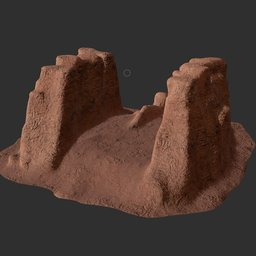
Label: nature